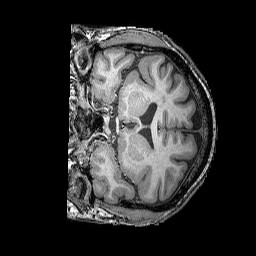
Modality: T1w
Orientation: coronal
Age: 40
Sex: male
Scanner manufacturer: siemens
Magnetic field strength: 3 T
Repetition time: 2.25 s
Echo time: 0.00415 s